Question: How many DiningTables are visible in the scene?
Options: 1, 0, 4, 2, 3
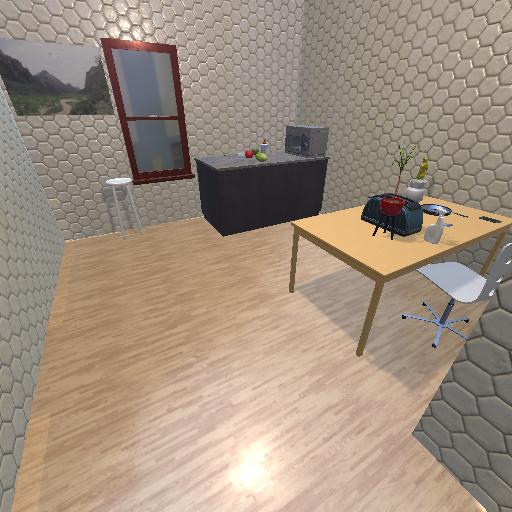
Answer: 1